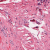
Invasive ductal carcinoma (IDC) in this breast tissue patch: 1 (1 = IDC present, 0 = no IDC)